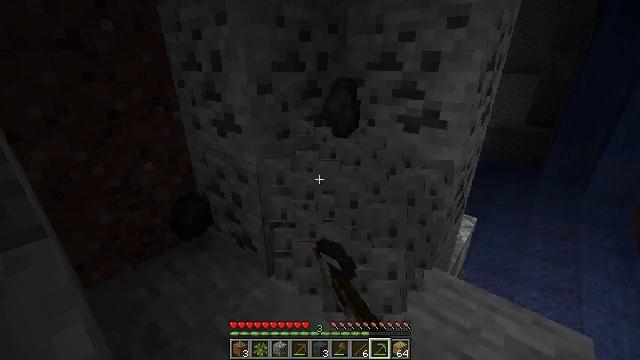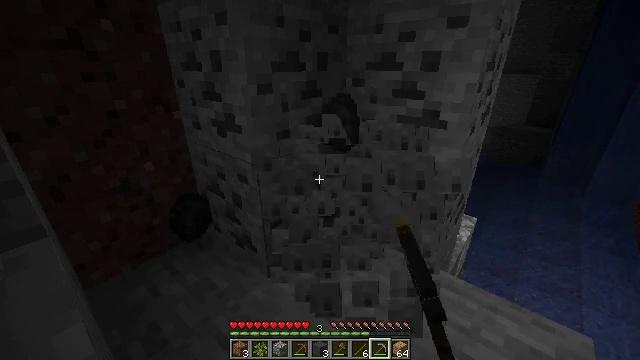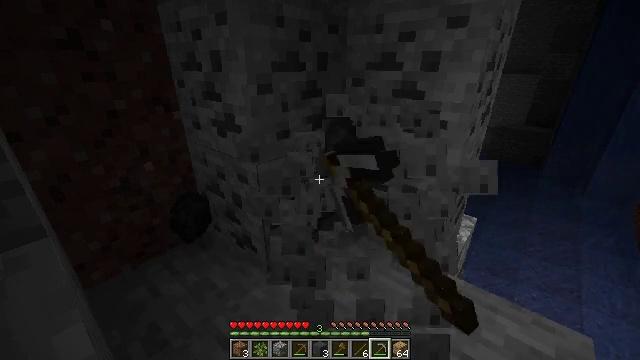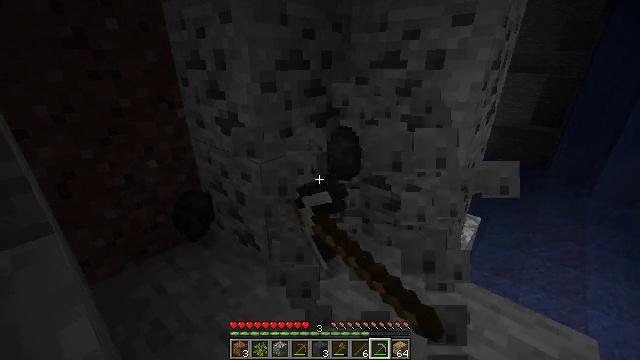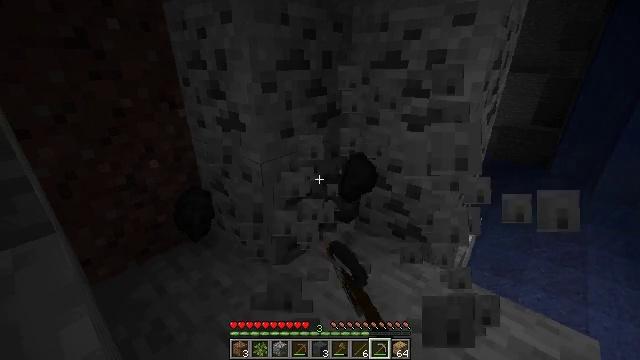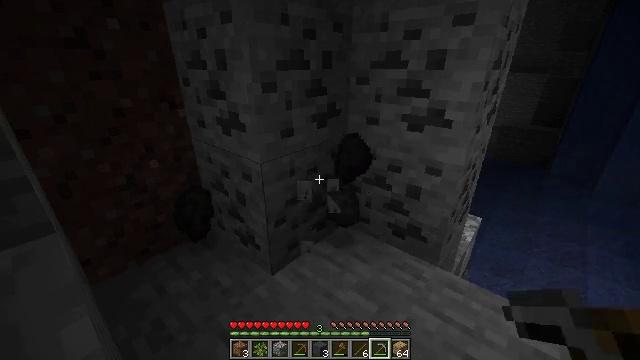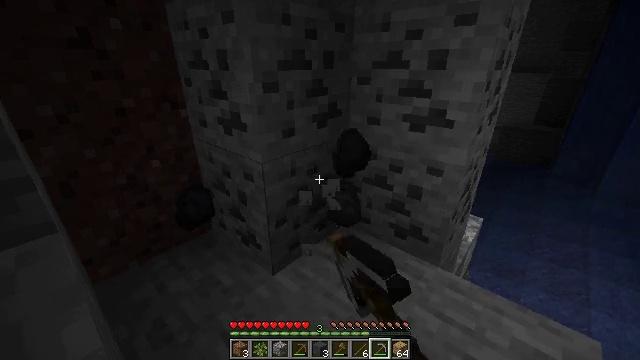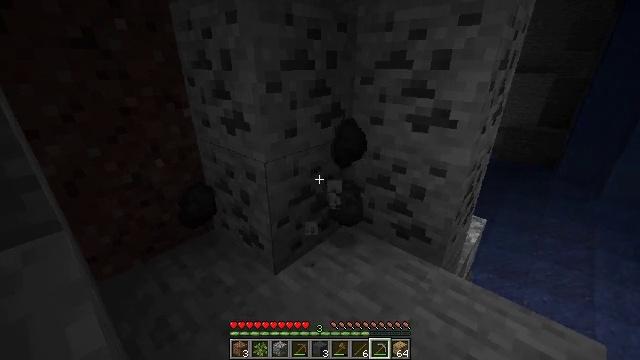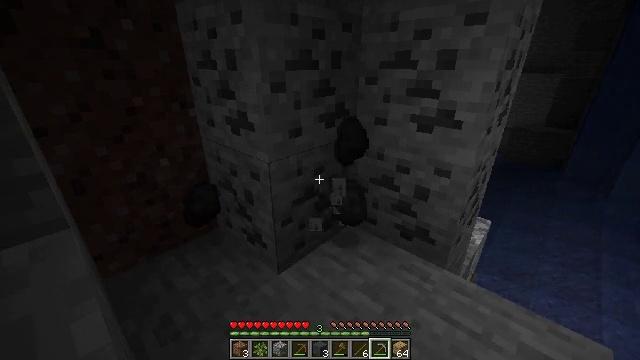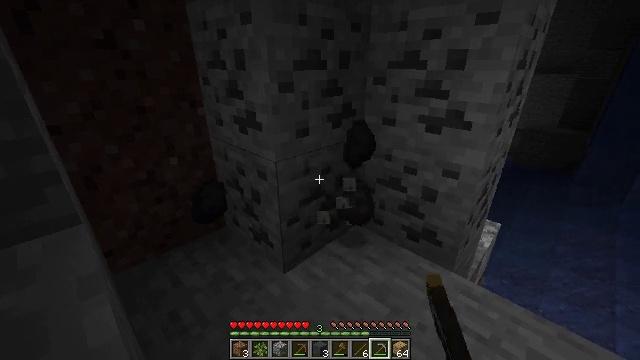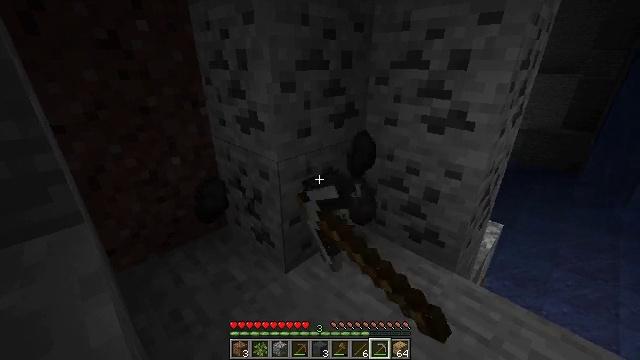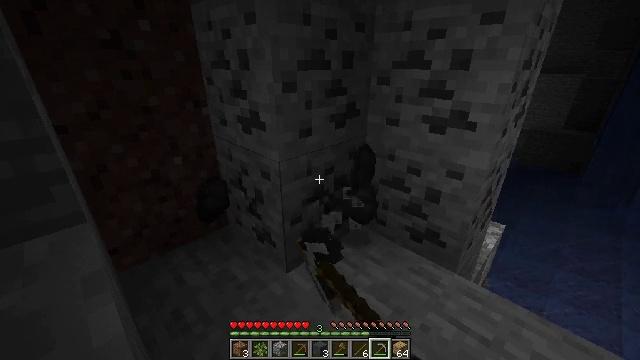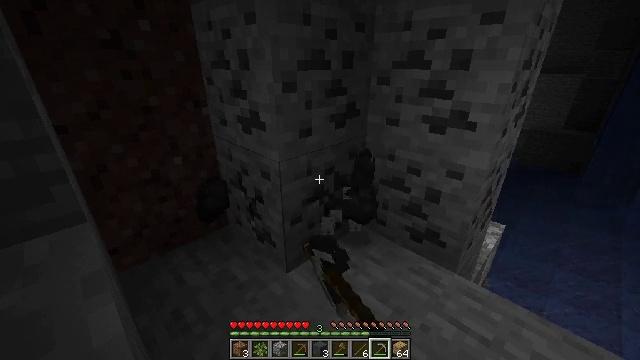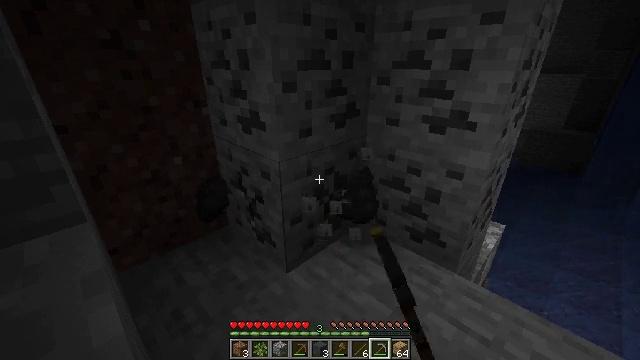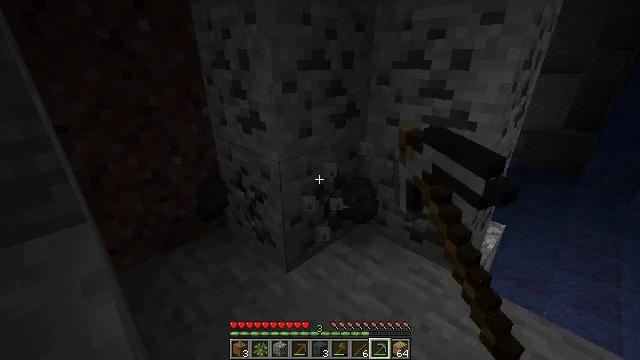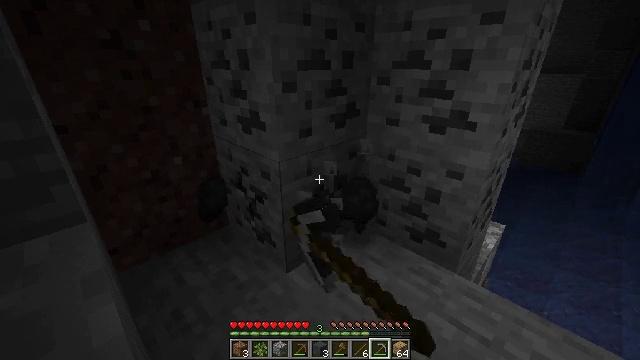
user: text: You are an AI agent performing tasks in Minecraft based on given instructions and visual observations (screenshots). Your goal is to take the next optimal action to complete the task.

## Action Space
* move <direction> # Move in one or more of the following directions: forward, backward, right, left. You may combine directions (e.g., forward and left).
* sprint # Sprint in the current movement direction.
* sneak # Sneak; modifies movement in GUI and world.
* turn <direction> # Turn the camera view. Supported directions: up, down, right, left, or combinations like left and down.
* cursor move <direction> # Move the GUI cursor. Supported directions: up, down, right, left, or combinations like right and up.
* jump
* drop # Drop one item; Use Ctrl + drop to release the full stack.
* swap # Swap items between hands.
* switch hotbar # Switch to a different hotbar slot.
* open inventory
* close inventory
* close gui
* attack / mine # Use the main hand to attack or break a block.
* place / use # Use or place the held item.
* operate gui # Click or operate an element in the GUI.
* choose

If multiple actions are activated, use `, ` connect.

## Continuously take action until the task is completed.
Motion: motion action
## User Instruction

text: Break the coal ore to collect coal.
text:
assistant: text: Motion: attack / mine
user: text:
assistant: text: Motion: attack / mine
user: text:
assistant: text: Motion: attack / mine
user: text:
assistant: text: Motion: attack / mine
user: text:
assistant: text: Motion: attack / mine
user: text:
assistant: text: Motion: attack / mine
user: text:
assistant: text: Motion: attack / mine
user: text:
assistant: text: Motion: attack / mine
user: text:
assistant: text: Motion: turn left, attack / mine
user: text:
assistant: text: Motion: attack / mine
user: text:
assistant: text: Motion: attack / mine
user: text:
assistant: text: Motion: attack / mine
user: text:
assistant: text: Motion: attack / mine
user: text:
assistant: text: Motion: attack / mine
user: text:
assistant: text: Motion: attack / mine
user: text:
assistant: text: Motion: attack / mine
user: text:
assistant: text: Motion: attack / mine
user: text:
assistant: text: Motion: attack / mine
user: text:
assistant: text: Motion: attack / mine
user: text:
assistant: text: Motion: attack / mine
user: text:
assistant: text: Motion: attack / mine
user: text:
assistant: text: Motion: attack / mine
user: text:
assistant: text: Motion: attack / mine
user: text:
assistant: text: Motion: attack / mine
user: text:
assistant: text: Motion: attack / mine
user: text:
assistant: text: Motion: attack / mine
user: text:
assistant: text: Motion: attack / mine
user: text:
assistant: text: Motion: attack / mine
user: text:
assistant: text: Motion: attack / mine
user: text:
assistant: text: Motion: attack / mine